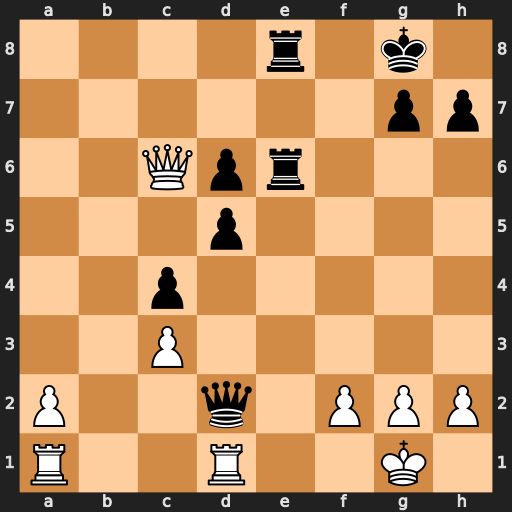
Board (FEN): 4r1k1/6pp/2Qpr3/3p4/2p5/2P5/P2q1PPP/R2R2K1
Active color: w
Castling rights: -
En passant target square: -
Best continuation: Qxe8+ Rxe8 Rxd2